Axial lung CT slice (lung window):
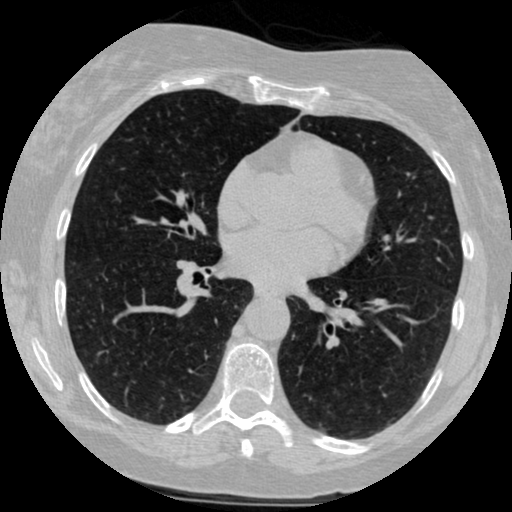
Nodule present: no